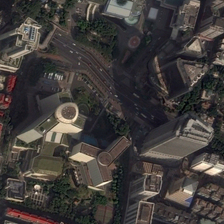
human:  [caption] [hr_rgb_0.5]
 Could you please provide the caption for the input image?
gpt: many buildings and some green trees are in a commercial area .

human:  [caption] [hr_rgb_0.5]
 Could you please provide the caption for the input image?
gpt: many buildings and some green trees are in a commercial area .

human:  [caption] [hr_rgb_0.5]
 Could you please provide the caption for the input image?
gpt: many buildings and some green trees are in a commercial area .

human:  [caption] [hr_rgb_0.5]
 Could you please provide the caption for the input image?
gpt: many buildings and some green trees are in a commercial area .

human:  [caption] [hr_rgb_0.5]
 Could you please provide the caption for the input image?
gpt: many buildings and some green trees are in a commercial area .